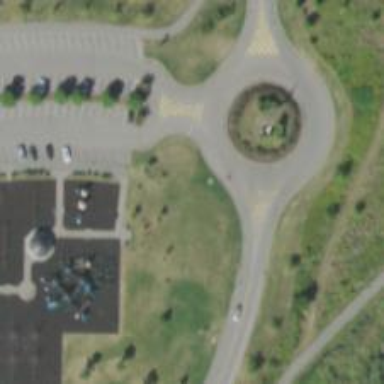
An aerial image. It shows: Roundabout at tertiary road junction.